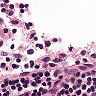
Metastatic tissue present: no